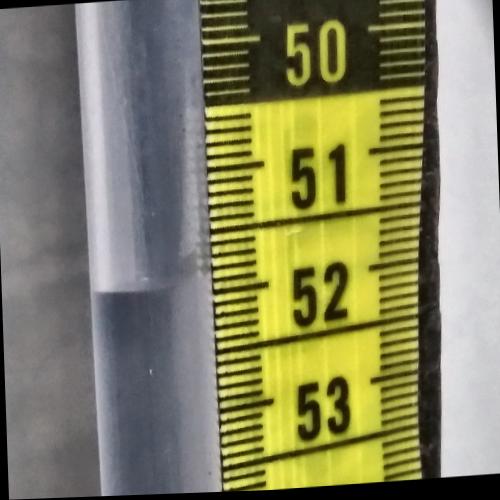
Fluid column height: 51.9 cm